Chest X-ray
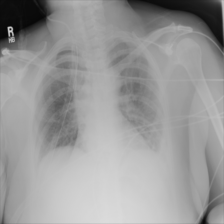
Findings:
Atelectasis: negative
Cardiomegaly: negative
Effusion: negative
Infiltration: negative
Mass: negative
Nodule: negative
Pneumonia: negative
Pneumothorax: negative
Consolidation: negative
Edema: negative
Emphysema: negative
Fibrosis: negative
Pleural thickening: negative
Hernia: negative